Question:
Please have a close look at the image. This is how it was created:
'''
BufferedImage ret = new BufferedImage(100, 100, BufferedImage.TYPE_INT_RGB);
Graphics2D g = ret.createGraphics();
Map<TextAttribute, Object> attributes = new HashMap<TextAttribute, Object>();
attributes.put(TextAttribute.TRACKING, -0.120F);
attributes.put(TextAttribute.UNDERLINE, TextAttribute.UNDERLINE_ON);
Font arial = new Font("Arial", Font.PLAIN, 10).deriveFont(attributes);
g.setFont(arial);
g.setColor(Color.BLUE);
g.drawString("Pumps", 0, 20);
'''
My problem is the space between 'P' and 'u' compared to no space between 'u' and 'm'. The difference in the spaces between letters is not there in any text or image processing software. Am I doing it wrong? A quick research for alternative Java libraries with text drawing capabilities was unsuccessful.
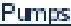
Answer: The Javadoc for 'TextAttribute.TRACKING' says:
> The tracking value is multiplied by the font point size and passed through the font transform to determine an additional amount to add to the advance of each glyph cluster. Positive tracking values will inhibit formation of optional ligatures. Tracking values are typically between -0.1 and 0.3; values outside this range are generally not desireable.
You're pushing your luck slightly with -0.12.
But basically there's not much you can do if you're trying to draw text with so few pixels. It will always look bad if you zoom in to text drawn that small.
You ought to turn on subpixel rendering, though: that will make it look better, assuming you're on a screen that supports it. You've got greyscale at the moment.